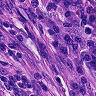
Metastatic tissue present: yes